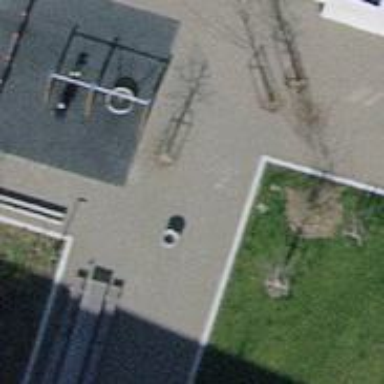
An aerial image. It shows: Bubbling fountain as amenity.